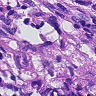
Metastatic tissue present: yes